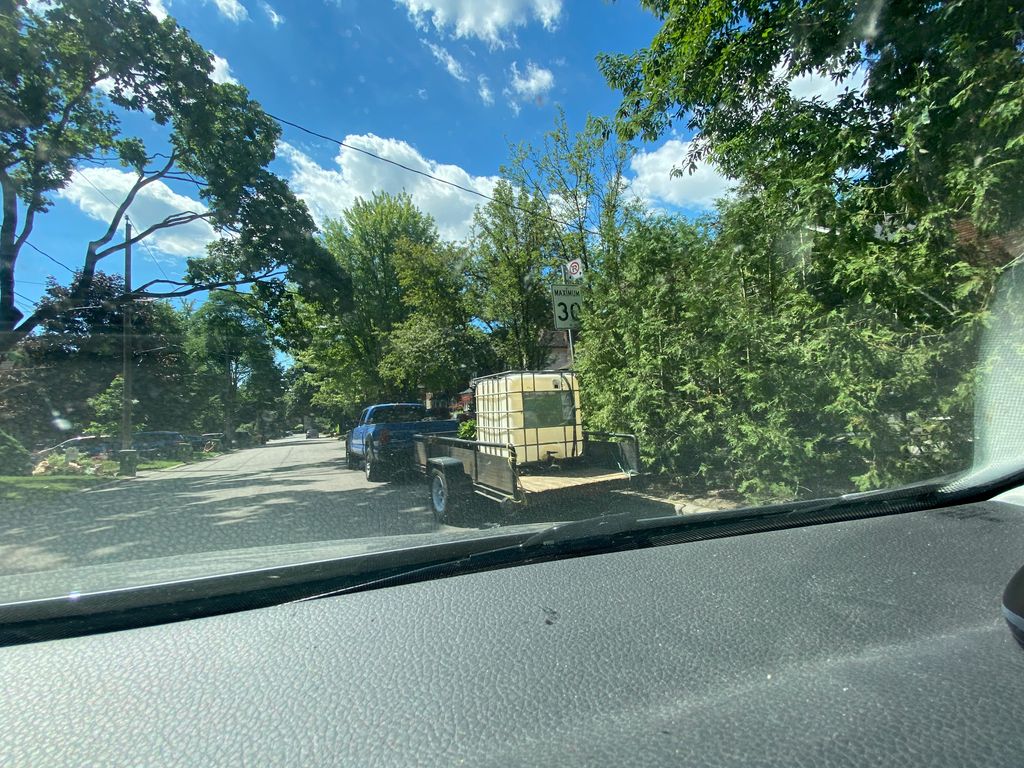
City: toronto